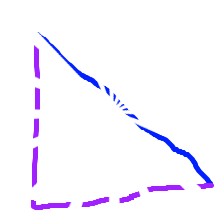
Shape: triangle